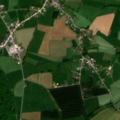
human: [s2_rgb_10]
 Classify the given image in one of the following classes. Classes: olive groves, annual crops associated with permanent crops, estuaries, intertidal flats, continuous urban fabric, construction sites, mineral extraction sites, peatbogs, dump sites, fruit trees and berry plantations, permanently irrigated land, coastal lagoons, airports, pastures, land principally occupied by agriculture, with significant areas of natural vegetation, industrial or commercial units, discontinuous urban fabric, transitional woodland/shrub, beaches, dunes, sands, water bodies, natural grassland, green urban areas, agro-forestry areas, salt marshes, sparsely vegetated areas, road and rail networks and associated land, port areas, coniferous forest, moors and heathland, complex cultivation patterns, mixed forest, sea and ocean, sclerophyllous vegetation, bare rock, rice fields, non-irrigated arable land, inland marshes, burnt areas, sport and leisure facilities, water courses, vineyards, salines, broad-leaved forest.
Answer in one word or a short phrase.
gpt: discontinuous urban fabric, pastures, complex cultivation patterns, broad-leaved forest